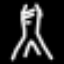
Label: The Eiffel Tower